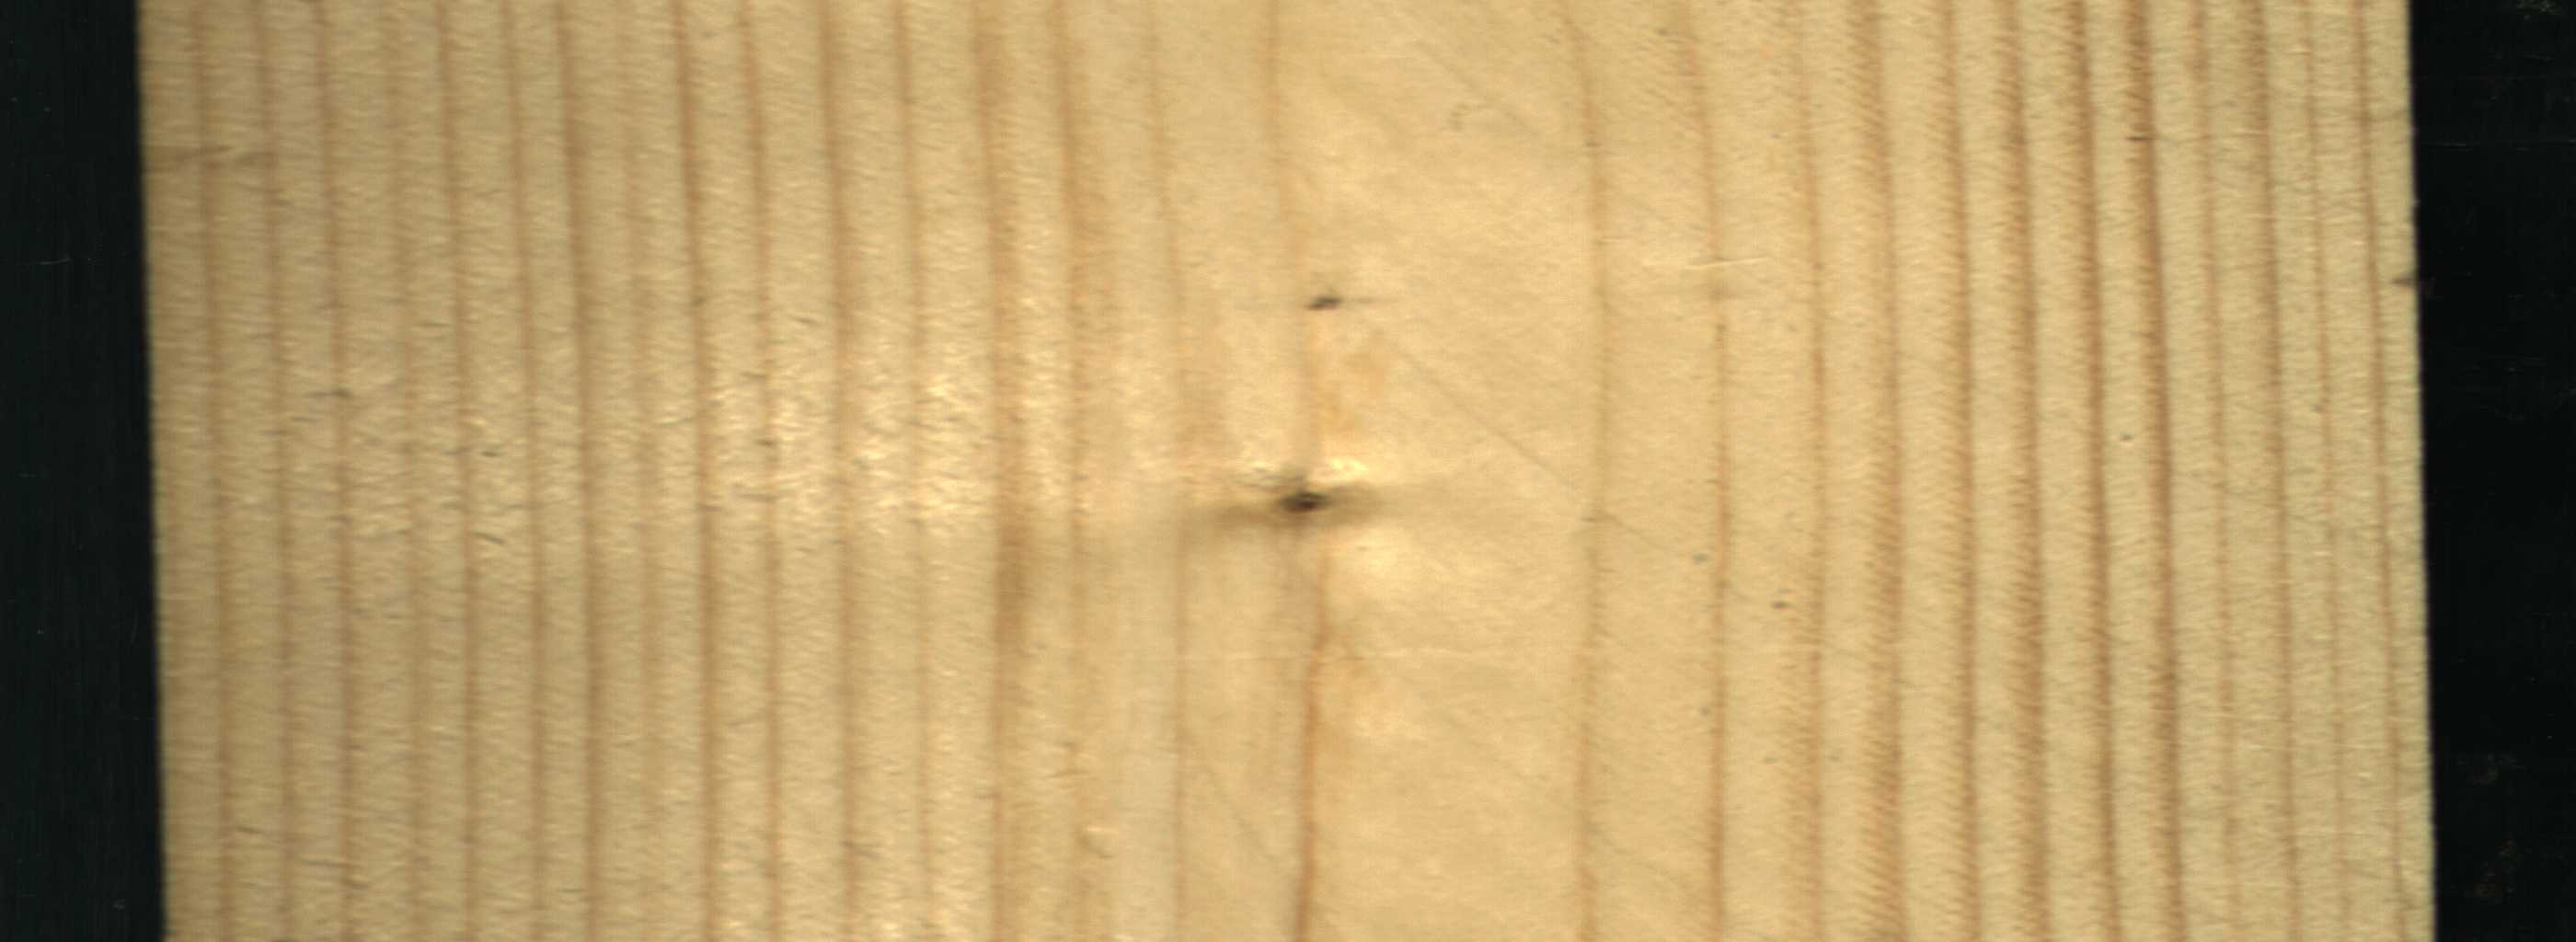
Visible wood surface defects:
Live_Knot